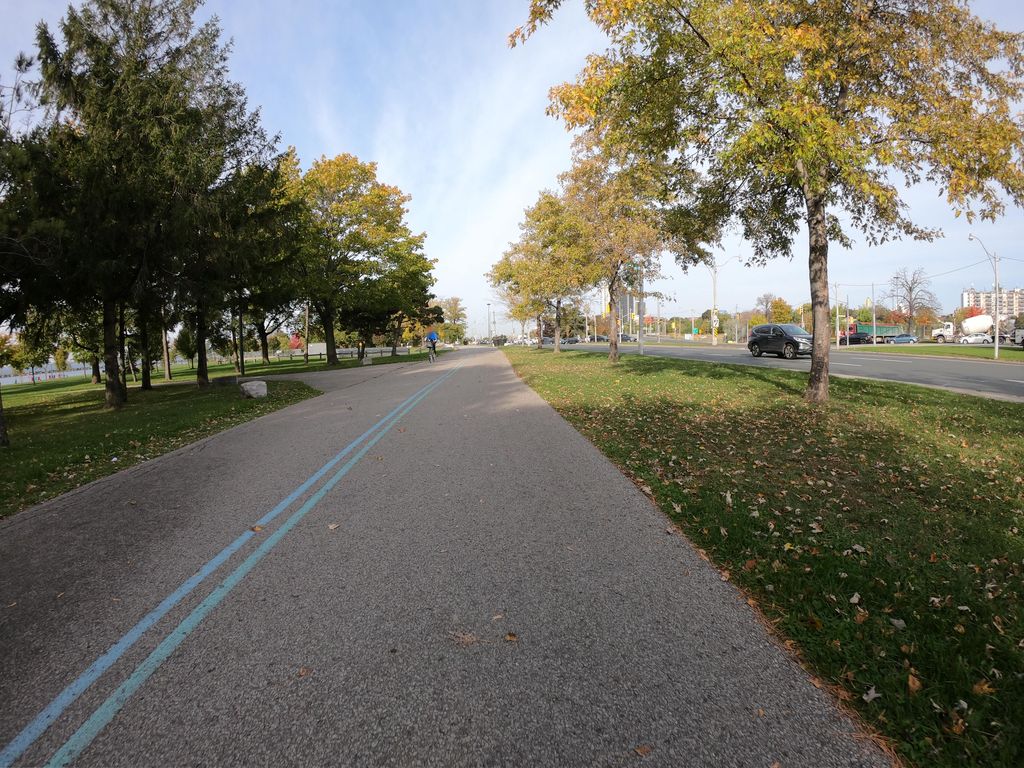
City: toronto